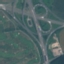
Label: Highway